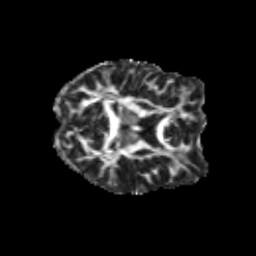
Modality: FA
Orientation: axial
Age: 23
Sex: female
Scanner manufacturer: siemens
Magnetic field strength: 3 T
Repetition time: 3.5 s
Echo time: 0.113 s